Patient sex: F
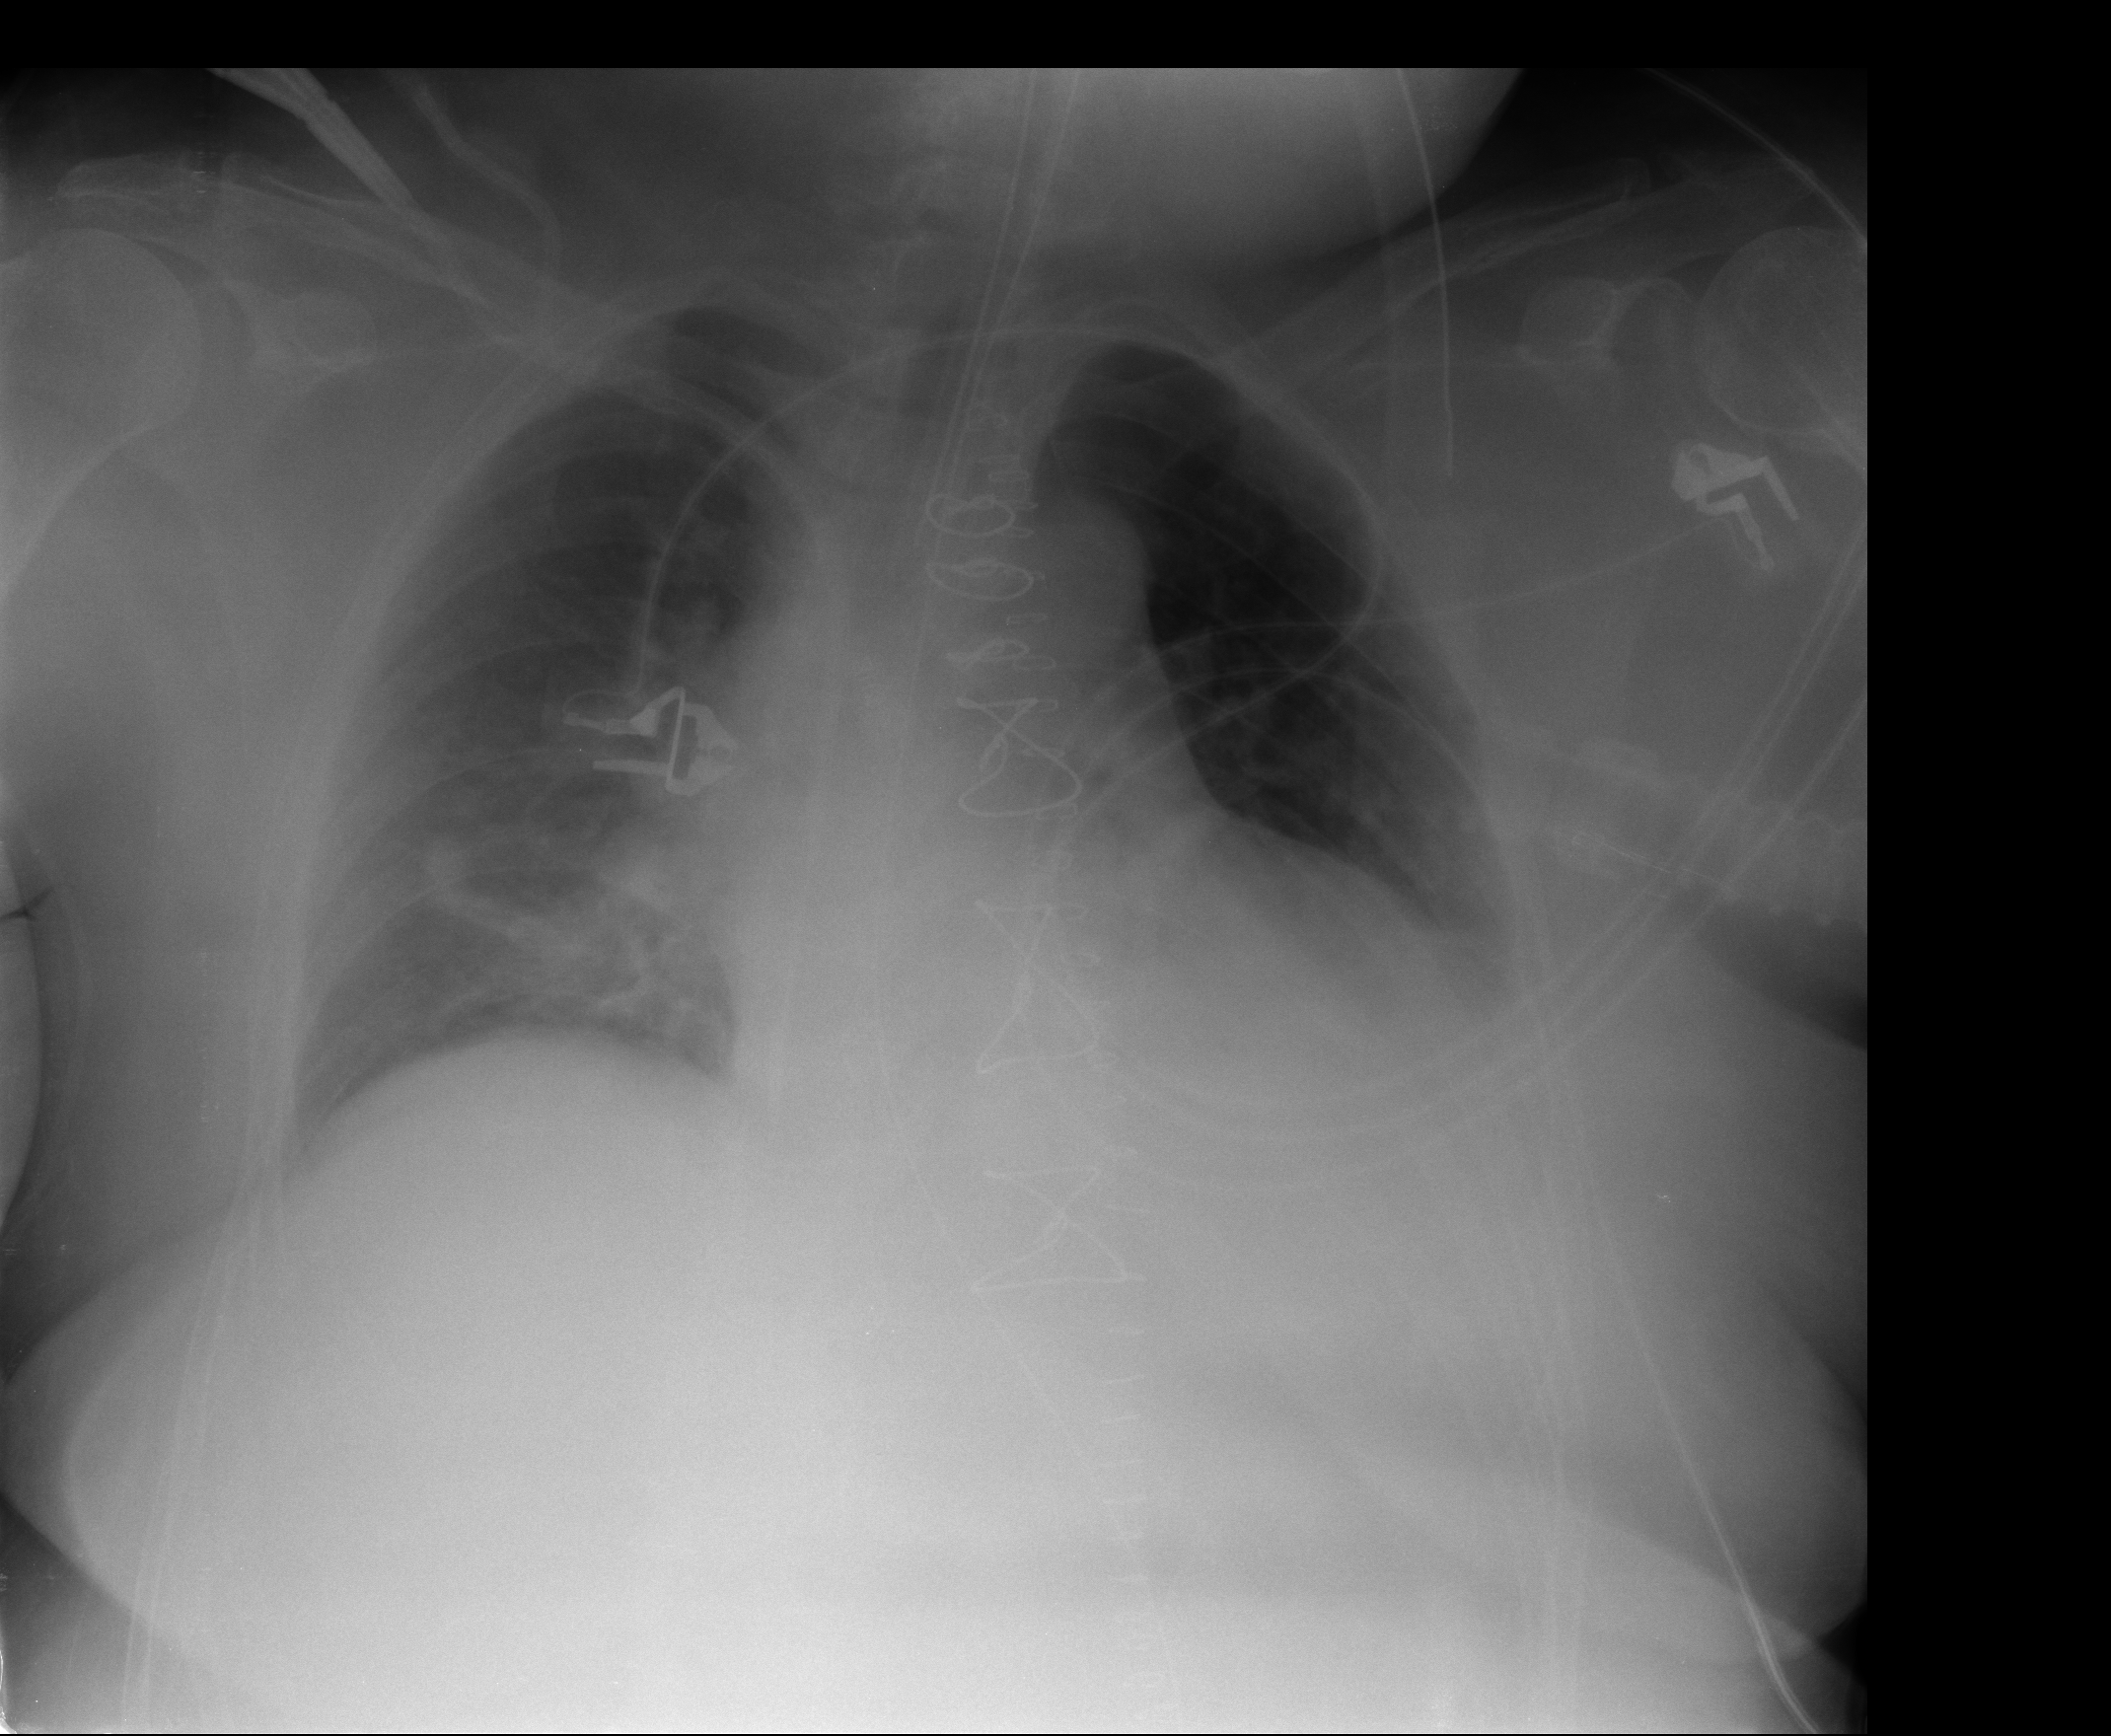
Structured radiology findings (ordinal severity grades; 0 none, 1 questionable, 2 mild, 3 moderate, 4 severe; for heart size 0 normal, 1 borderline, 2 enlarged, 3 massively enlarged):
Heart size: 2
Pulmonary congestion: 2
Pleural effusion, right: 0
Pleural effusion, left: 2
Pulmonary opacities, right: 0
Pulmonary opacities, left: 0
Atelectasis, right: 2
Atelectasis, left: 2